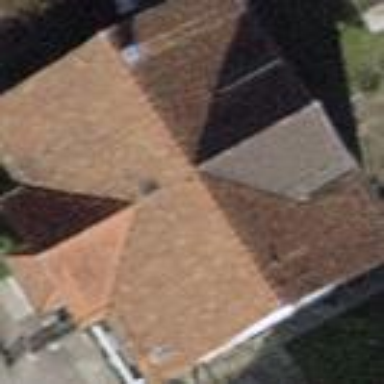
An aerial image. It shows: Building with gabled roof made of roof tiles.